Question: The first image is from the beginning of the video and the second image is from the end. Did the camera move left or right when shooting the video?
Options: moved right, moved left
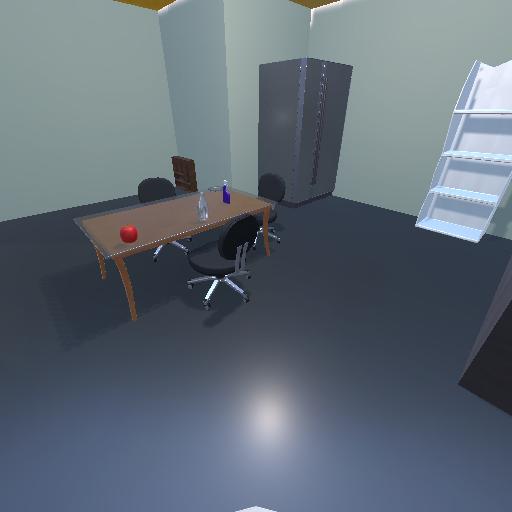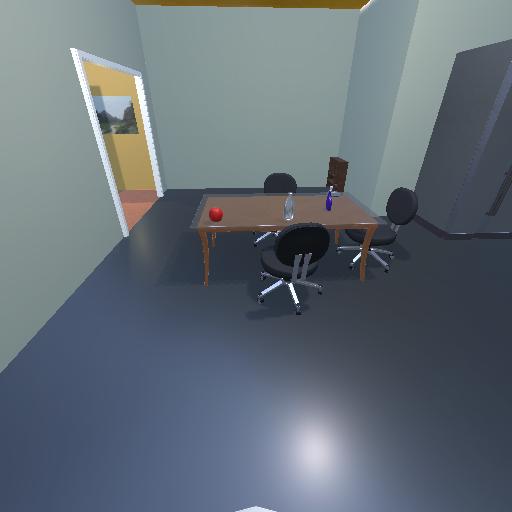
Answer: moved right